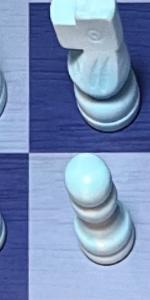
Label: Pawn_White